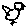
Label: bird